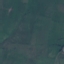
Label: Pasture